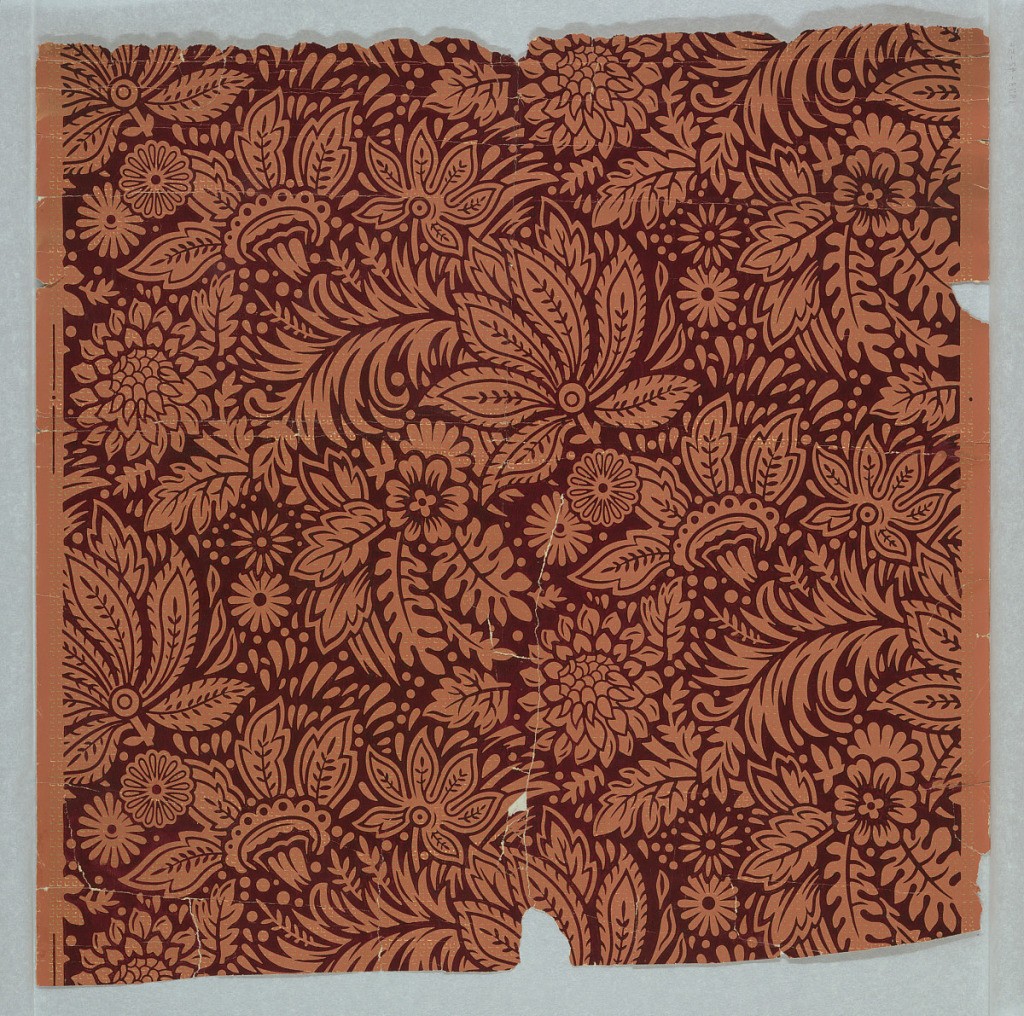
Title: Sidewall
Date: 1875–99
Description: On patterned orange and metallic gold ground, dark brown stencil technique delineates all-over patterns stylized floral and foliage.